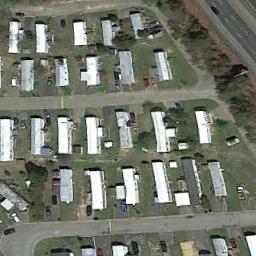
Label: mobile_home_park